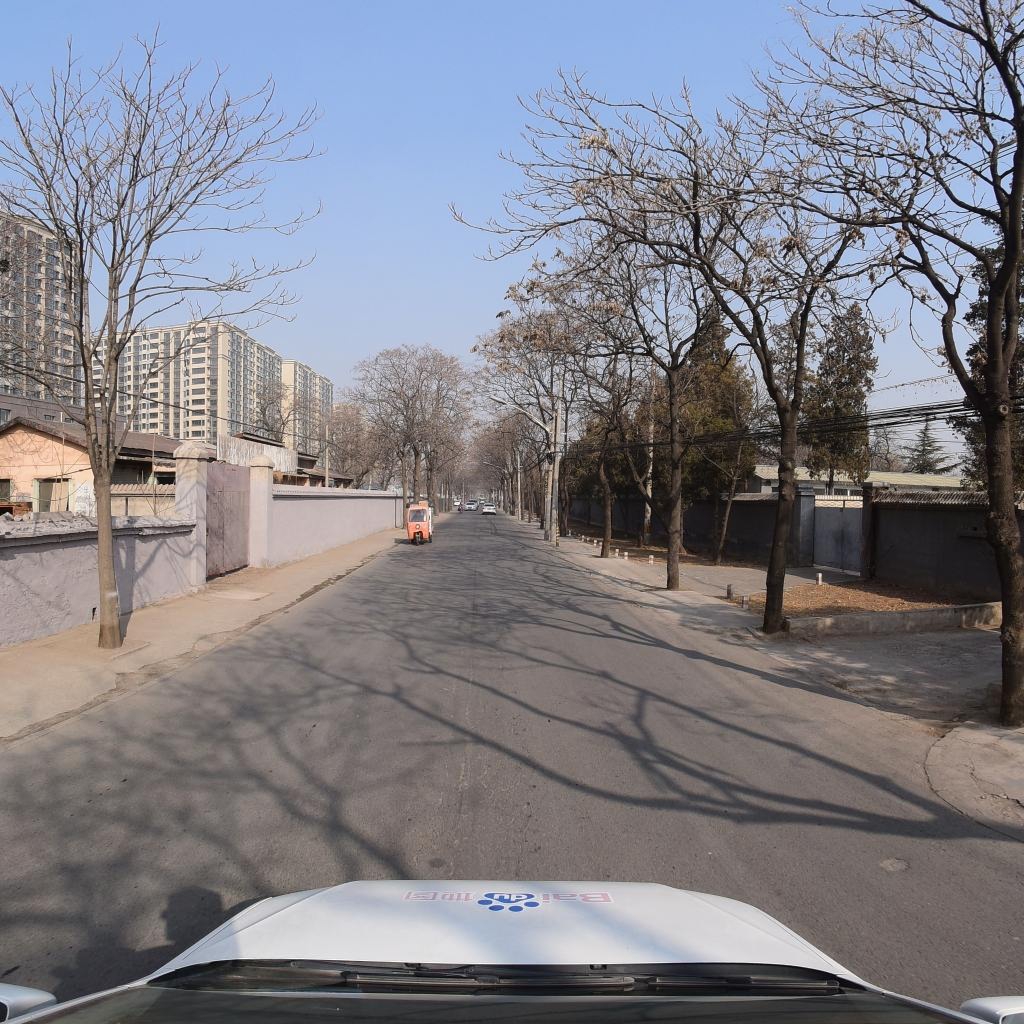
Region: Fengtai
Road damage annotations: pothole